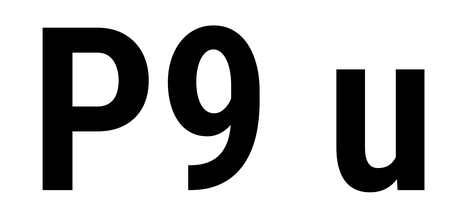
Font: Roboto_Condensed_SemiBold